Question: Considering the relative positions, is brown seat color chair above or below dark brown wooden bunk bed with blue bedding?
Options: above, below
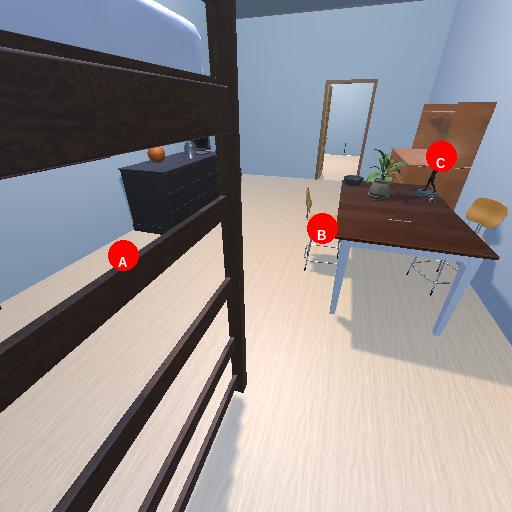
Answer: above